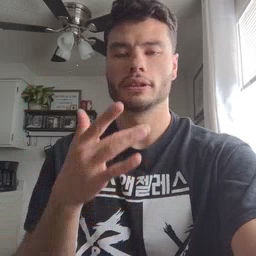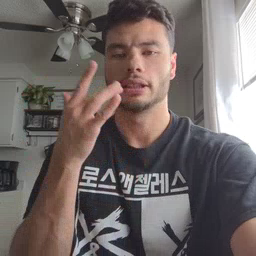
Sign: taste